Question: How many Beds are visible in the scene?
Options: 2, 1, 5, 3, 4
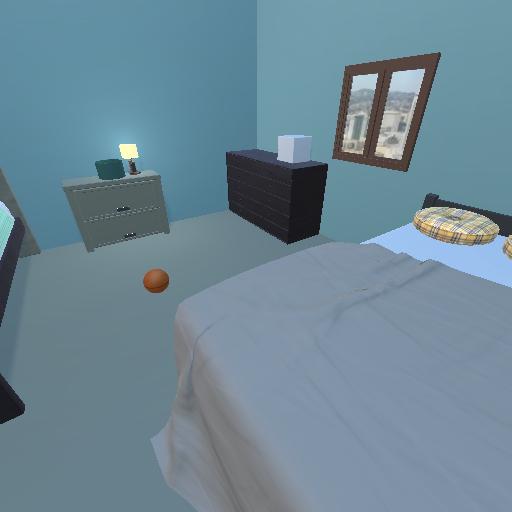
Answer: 2